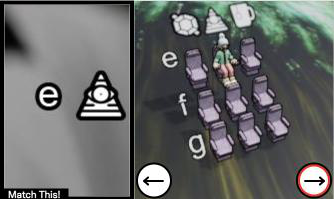
Task: seats
Answer: yes